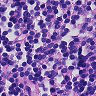
Metastatic tissue present: no